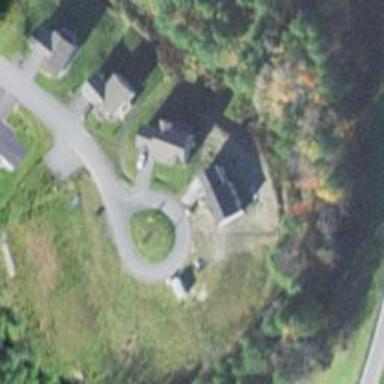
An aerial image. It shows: Simple and straightforward house.